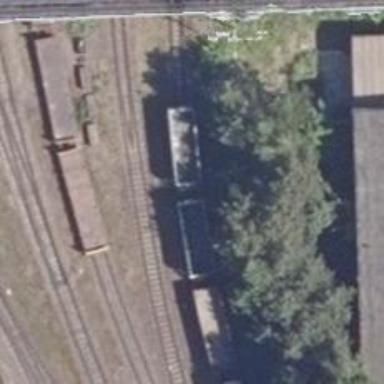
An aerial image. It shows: Rail spur service.